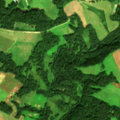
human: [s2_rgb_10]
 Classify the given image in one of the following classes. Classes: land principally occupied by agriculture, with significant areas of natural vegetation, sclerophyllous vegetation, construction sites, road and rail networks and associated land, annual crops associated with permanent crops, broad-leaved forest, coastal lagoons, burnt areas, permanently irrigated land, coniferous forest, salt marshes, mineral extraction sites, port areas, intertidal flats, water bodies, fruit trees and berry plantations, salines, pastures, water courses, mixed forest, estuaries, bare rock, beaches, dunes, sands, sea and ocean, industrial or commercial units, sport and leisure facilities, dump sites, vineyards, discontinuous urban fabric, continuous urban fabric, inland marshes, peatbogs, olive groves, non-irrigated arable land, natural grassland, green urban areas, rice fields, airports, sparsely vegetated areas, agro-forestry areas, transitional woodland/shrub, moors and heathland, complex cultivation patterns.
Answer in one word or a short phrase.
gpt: non-irrigated arable land, pastures, land principally occupied by agriculture, with significant areas of natural vegetation, broad-leaved forest, transitional woodland/shrub